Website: slack
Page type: stored-credit-cards
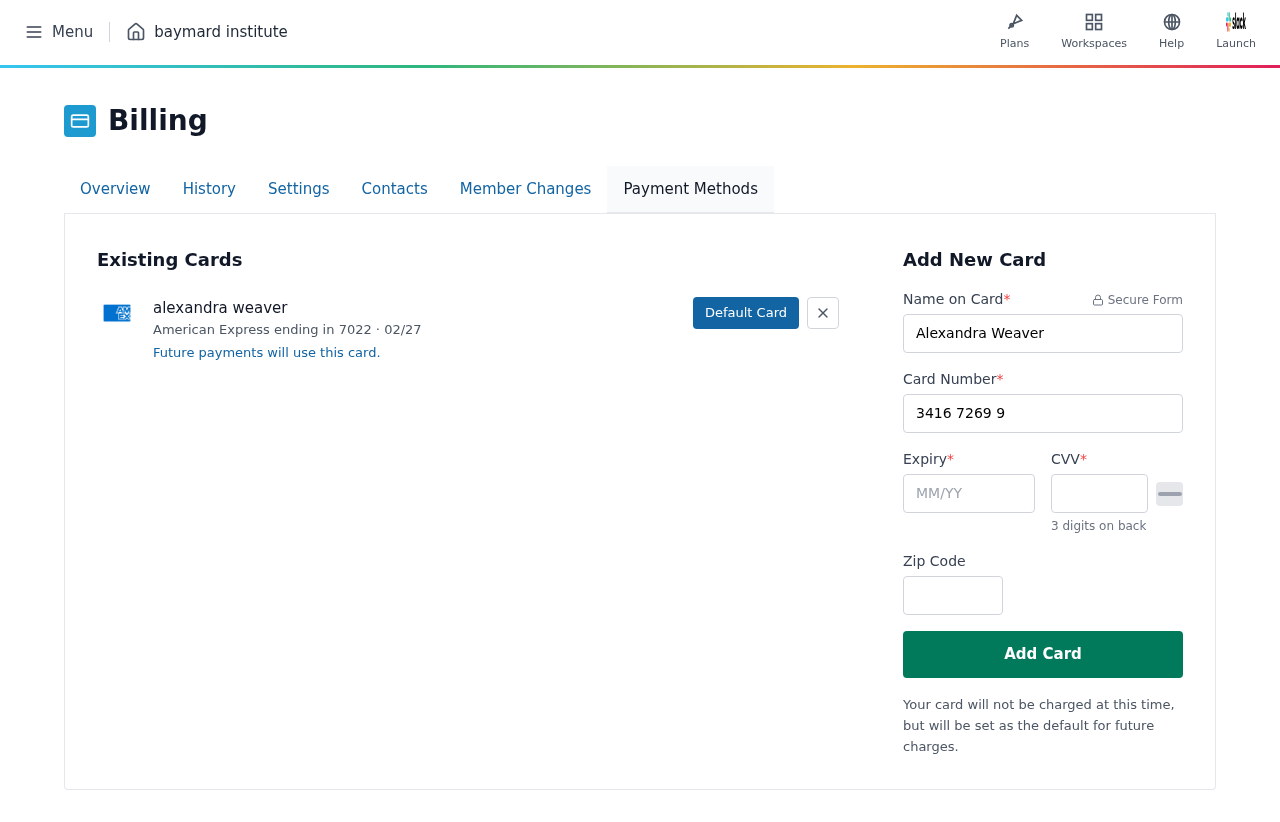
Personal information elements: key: PII_CARD_CVV
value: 7017
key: PII_CARD_EXPIRY
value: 02/27
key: PII_CARD_EXPIRY_MONTH
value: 02
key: PII_CARD_EXPIRY_YEAR
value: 27
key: PII_CARD_LAST4
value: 7022
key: PII_CARD_NUMBER
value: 3416 7269 9667 022
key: PII_CARD_TYPE
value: American Express
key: PII_FULLNAME
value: alexandra weaver
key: PII_FULLNAME
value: Alexandra Weaver
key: PII_POSTCODE
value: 65316